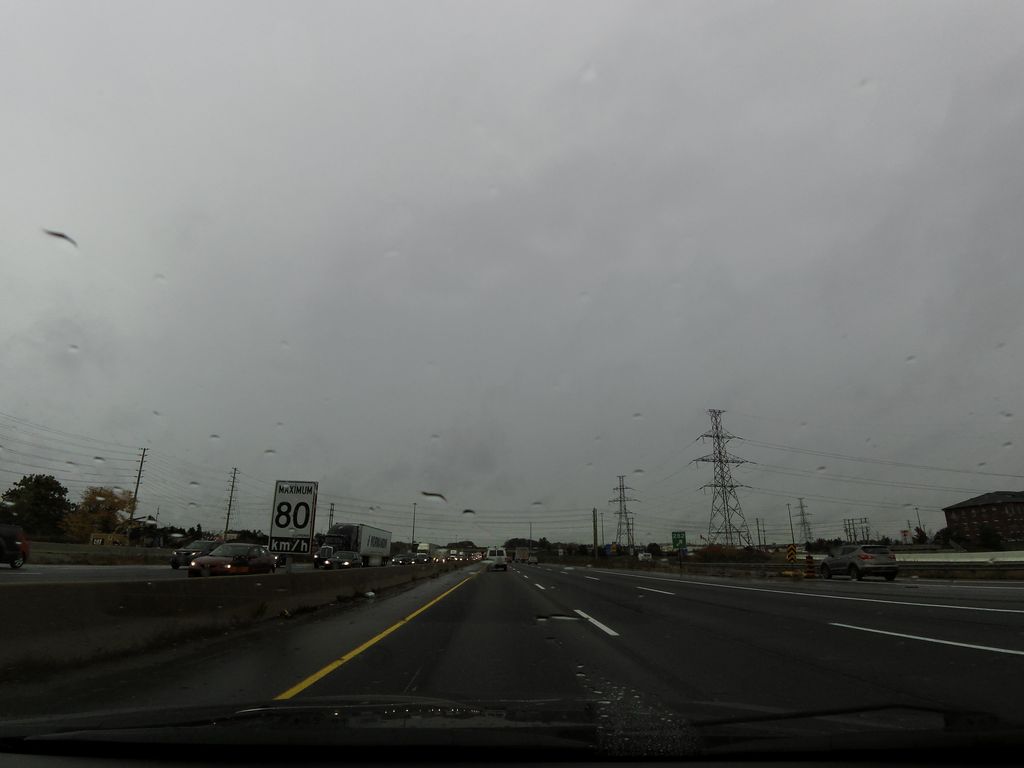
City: kitchener-waterloo